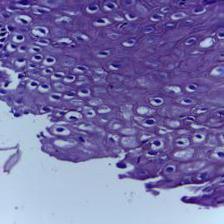
Diagnosis: OSCC